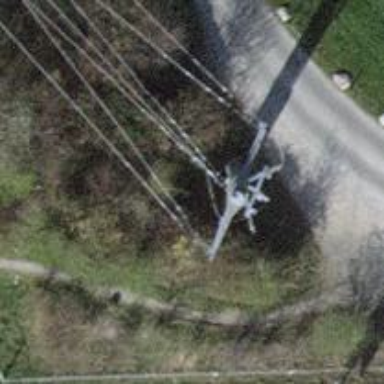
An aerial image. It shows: Concrete power pole.